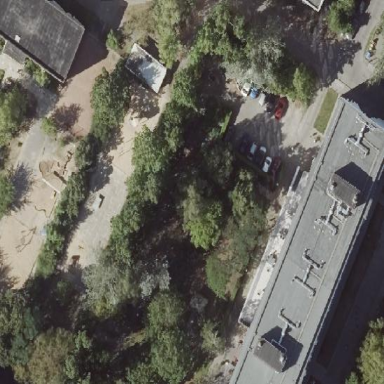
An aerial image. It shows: Building that serves as nursing home.